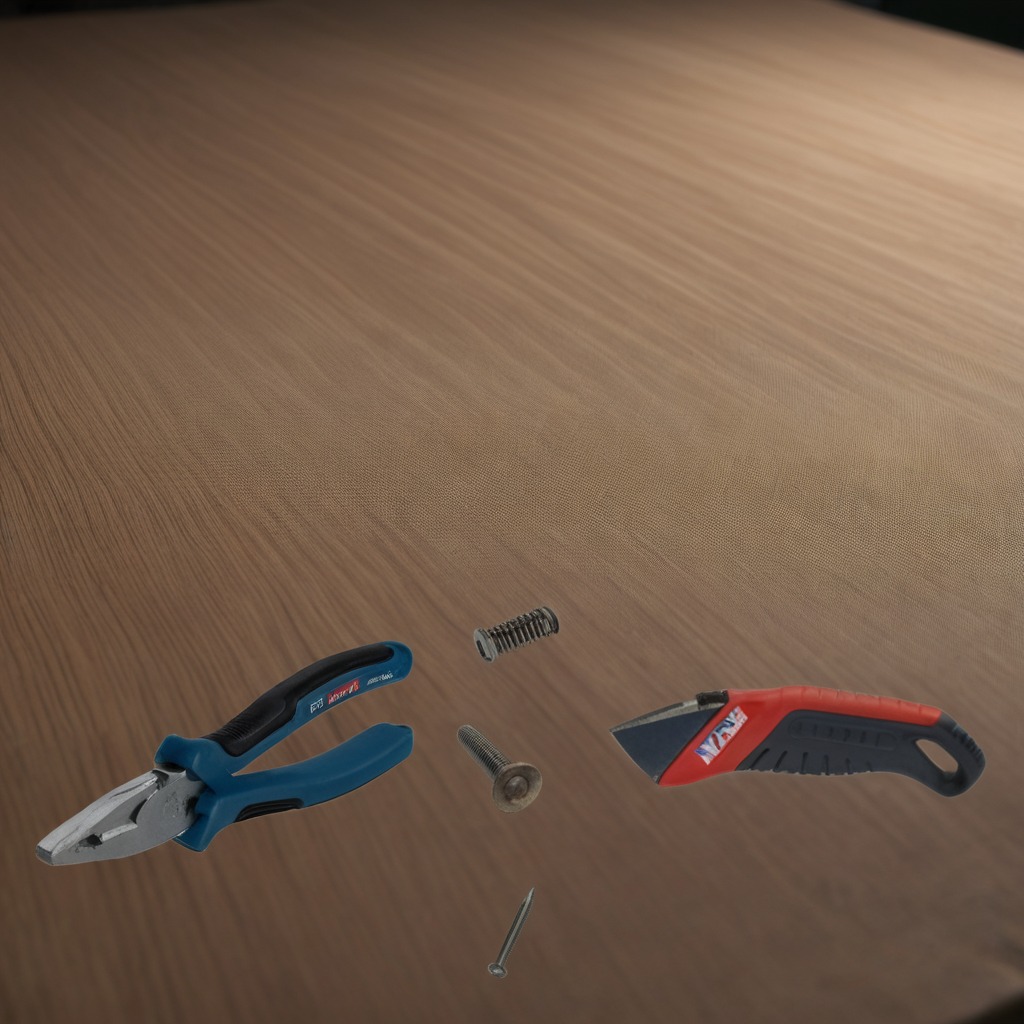
A utility knife, a metal machine screw, an iron nail, a pair of pliers, and a coiled metal spring are lying on a wooden table.